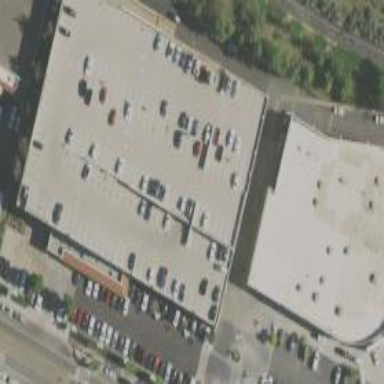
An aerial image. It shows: Multi-storey parking building designated for cars.